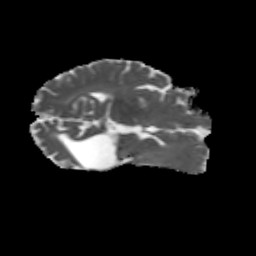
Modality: MD
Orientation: axial
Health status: ill
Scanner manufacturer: siemens
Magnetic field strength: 3 T
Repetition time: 13.7 s
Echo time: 0.098 s